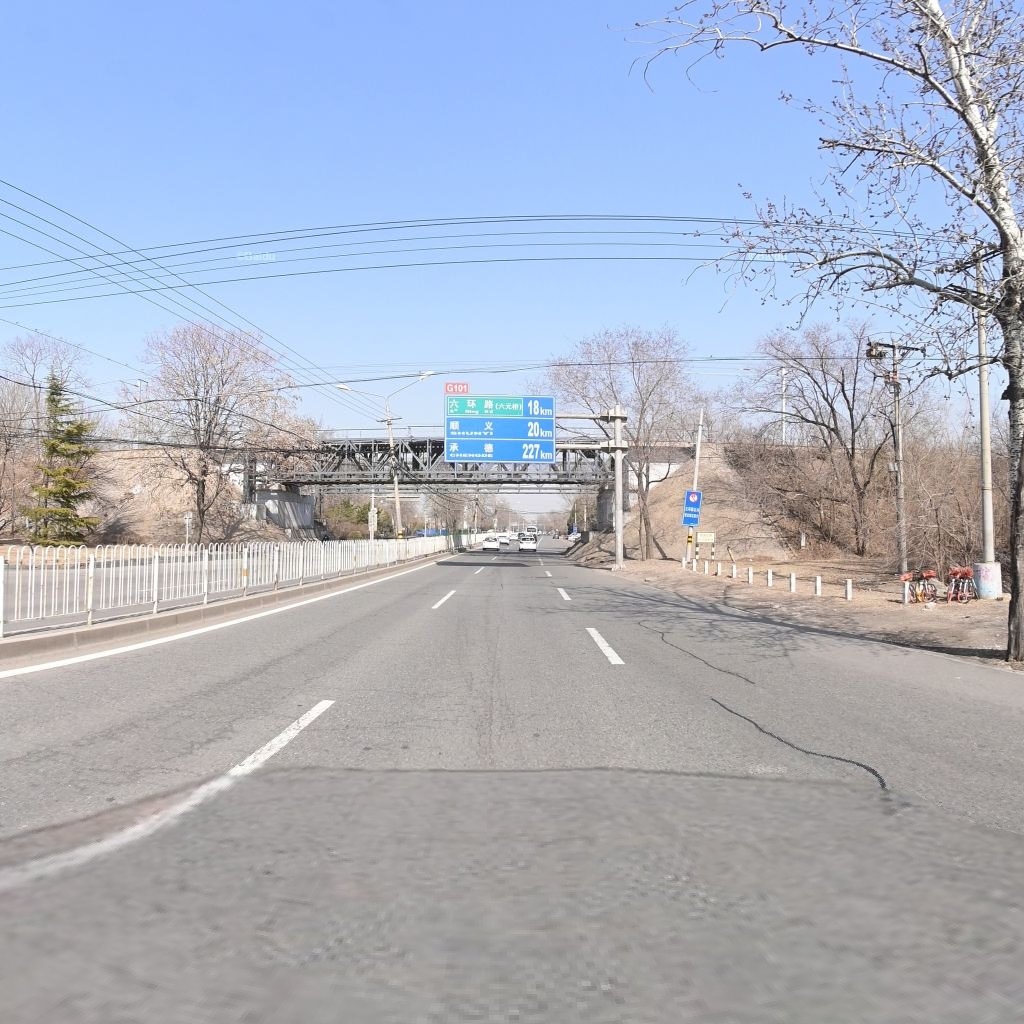
Region: Chaoyang
Road damage annotations: longitudinal patch, longitudinal patch, alligator crack